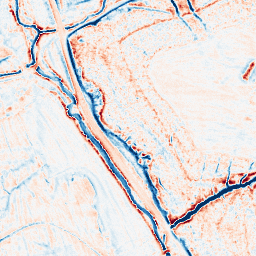
Category: edge_preserving
Decomposition family: anisotropic_diffusion
Decomposition parameters: iterations: 20
kappa: 100
gamma: 0.15
Upsampling method: sinc_hamming
Upsampling parameters: scale: 2
kernel_size: 8
Upsampling scale: 2